Field crop: tomato
Growth stage: 2
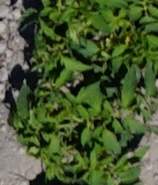
Species: tomato